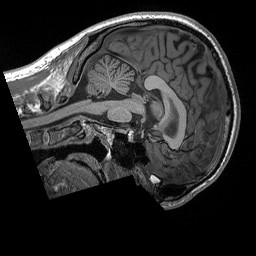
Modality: T1w
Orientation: sagittal
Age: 23
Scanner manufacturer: siemens
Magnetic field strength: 3 T
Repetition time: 2.3 s
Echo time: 0.00296 s